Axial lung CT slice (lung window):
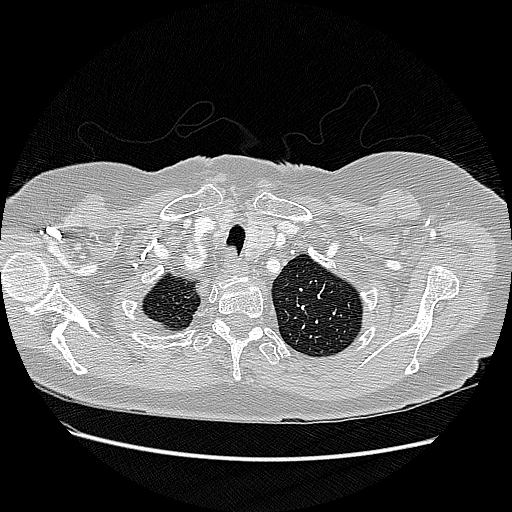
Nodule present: no